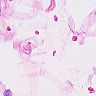
Metastatic tissue present: no